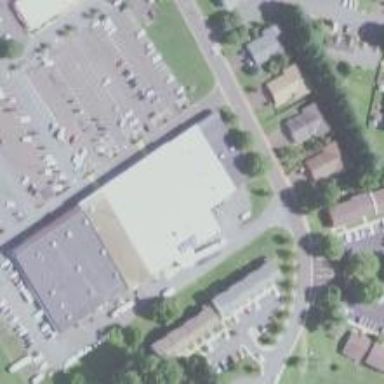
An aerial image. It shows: Supermarket.